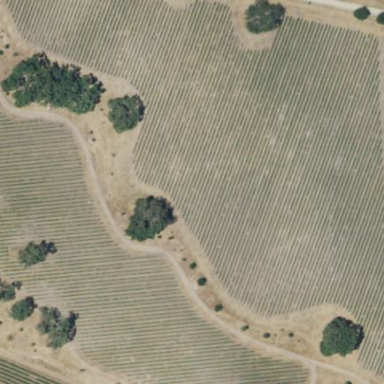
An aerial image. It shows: Vineyard growing grapes.